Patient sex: M
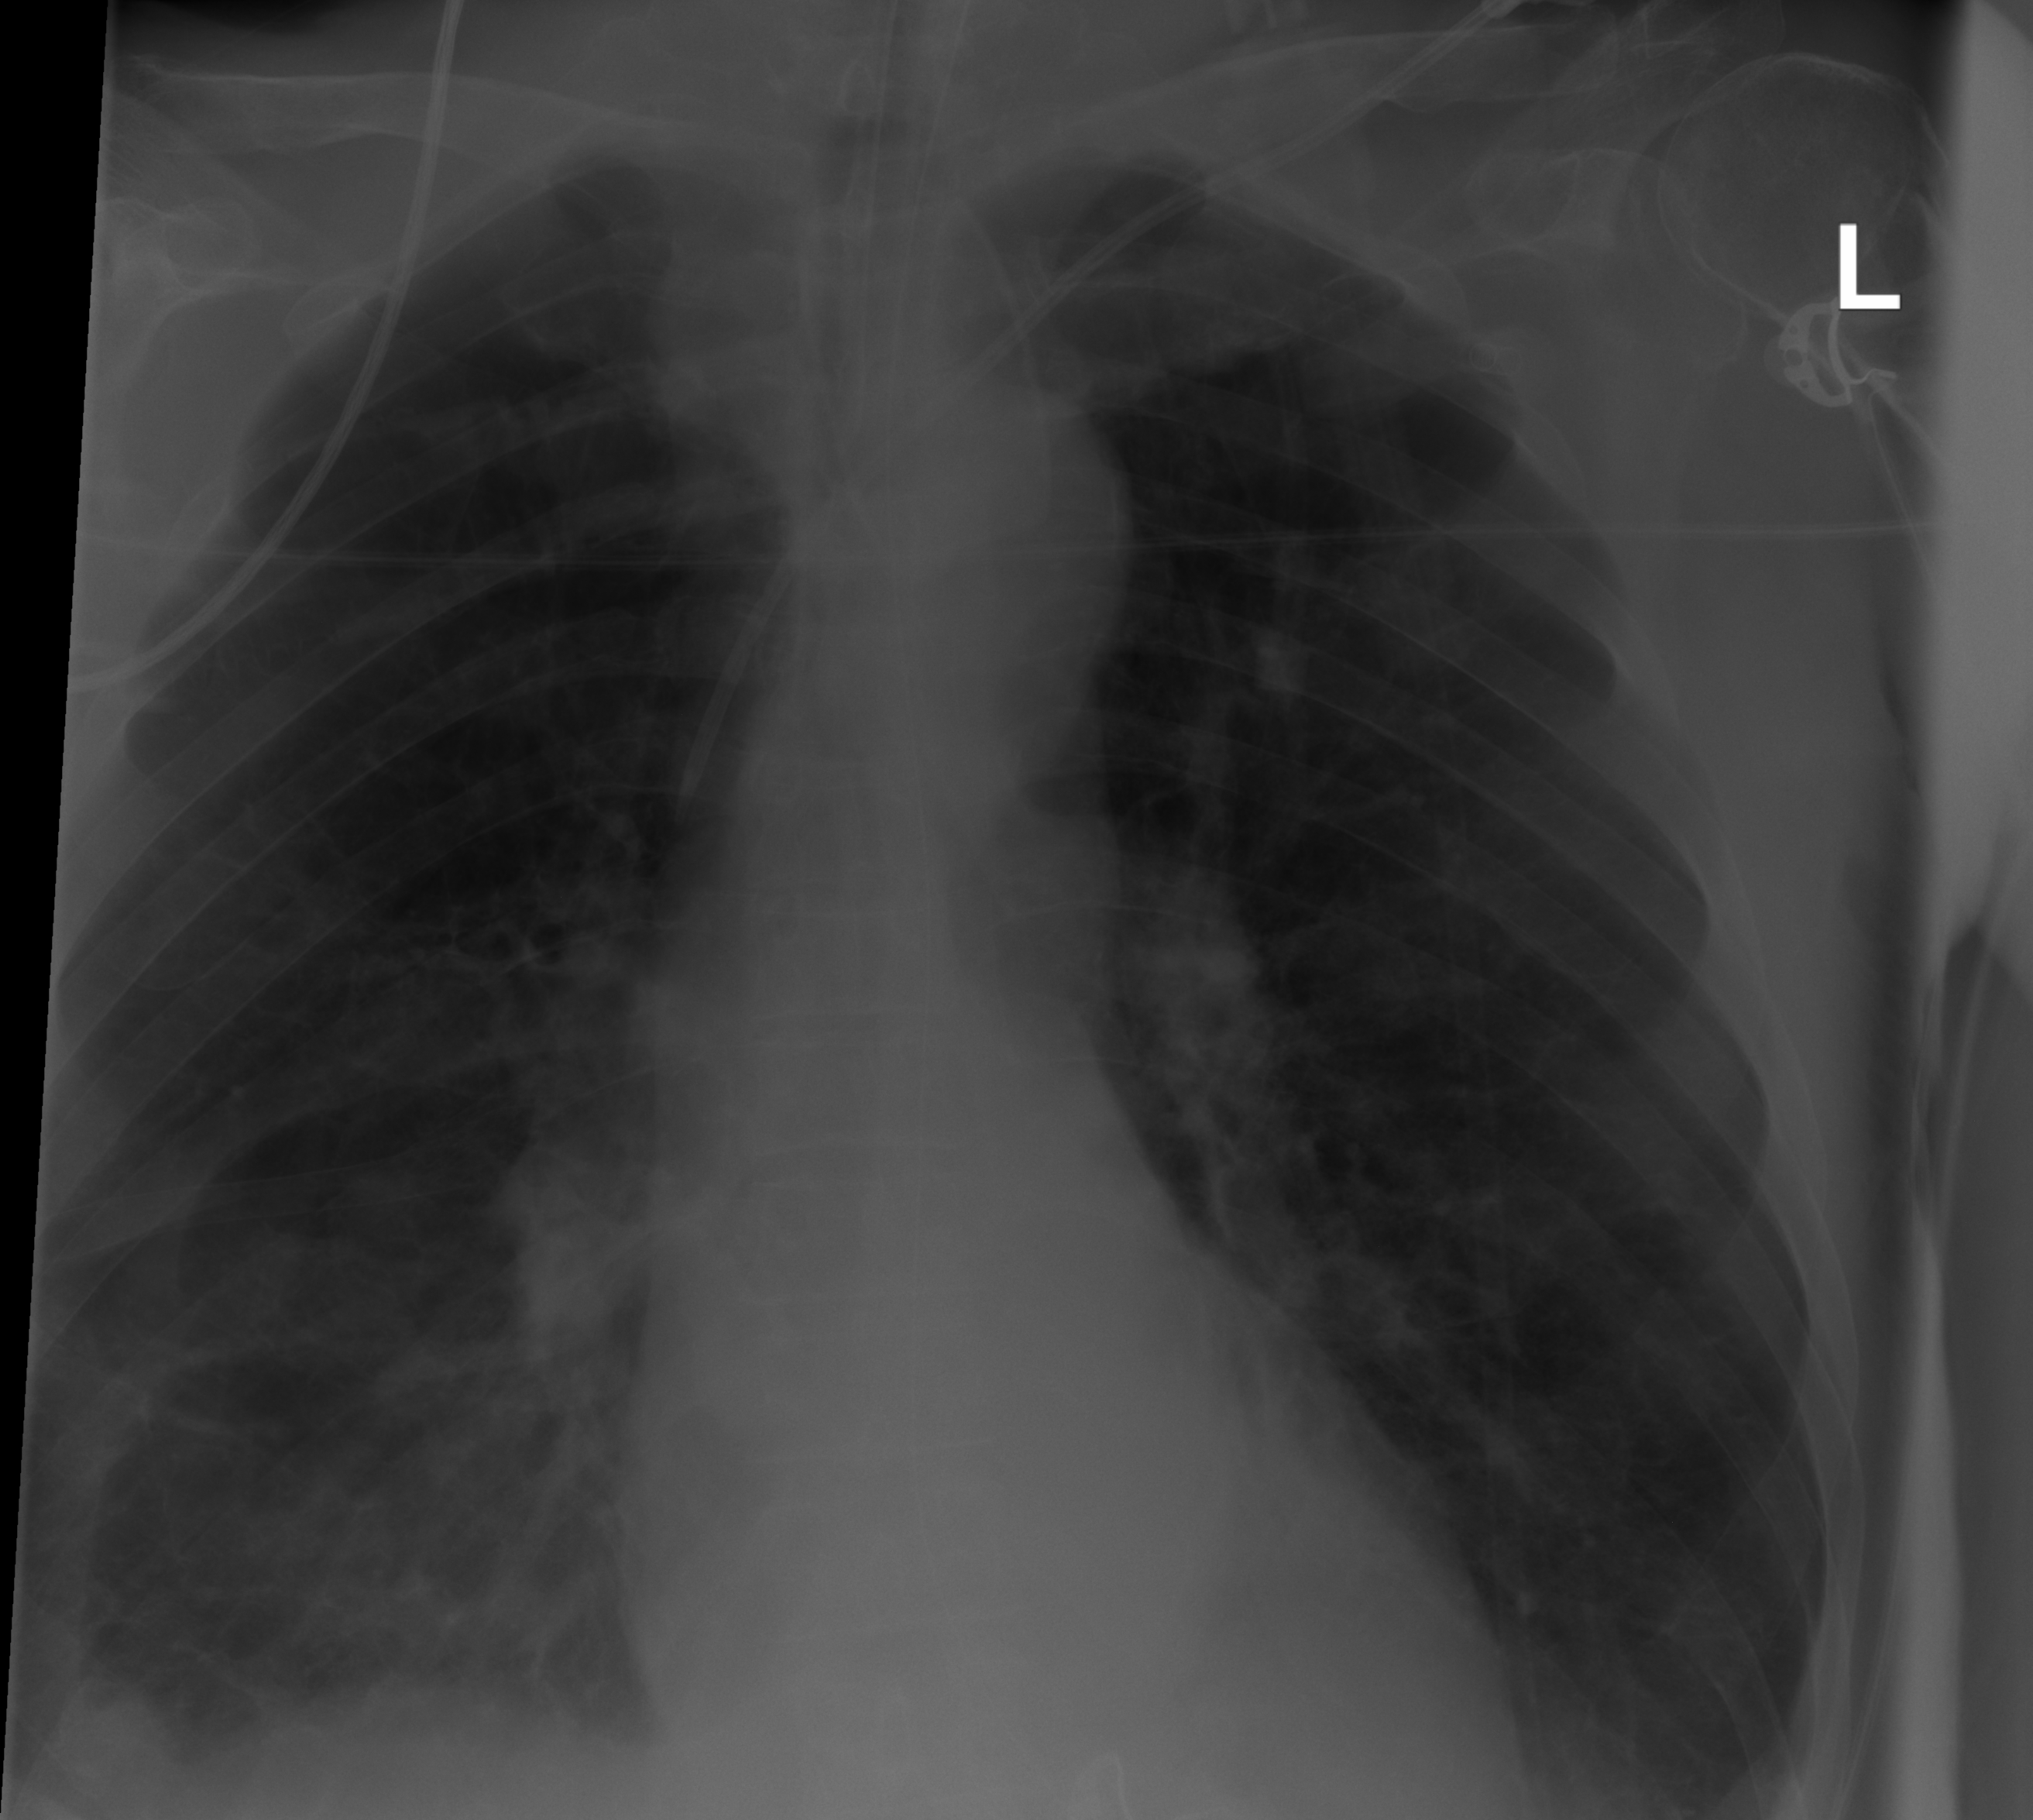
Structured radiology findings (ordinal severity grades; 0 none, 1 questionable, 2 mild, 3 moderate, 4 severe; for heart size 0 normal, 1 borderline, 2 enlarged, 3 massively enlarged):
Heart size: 0
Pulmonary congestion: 0
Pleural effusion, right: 2
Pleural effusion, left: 0
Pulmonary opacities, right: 2
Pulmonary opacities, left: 0
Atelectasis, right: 2
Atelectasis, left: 0